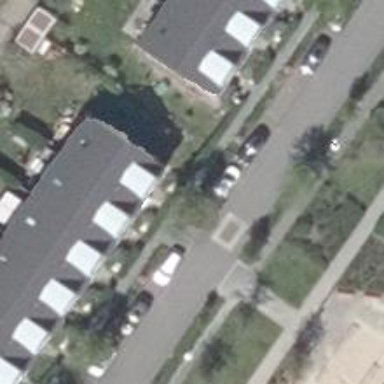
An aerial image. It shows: Traffic calming cushion.